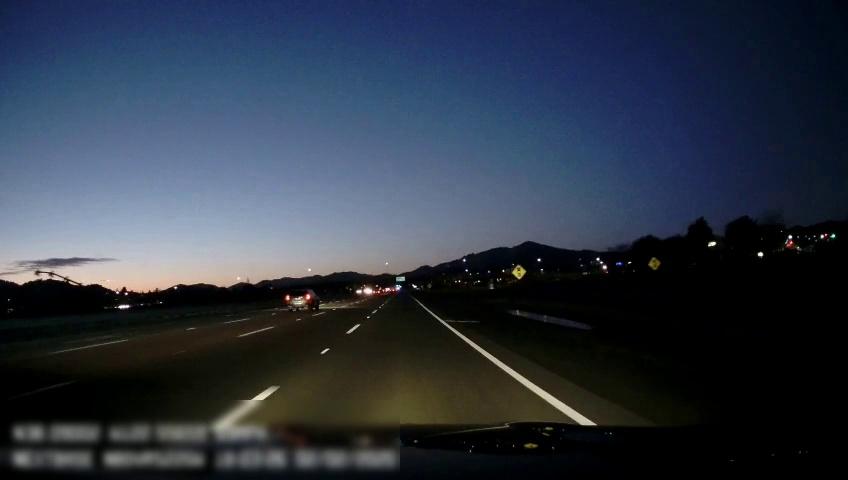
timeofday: Dusk/Dawn/Twilight
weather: Other
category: Drivable Space
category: Vehicles | SUV
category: Lanes | Alternate Lane
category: Lanes | Alternate Lane
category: Lanes | Alternate Lane
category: Lanes | Alternate Lane
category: Lanes | Alternate Lane
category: Traffic | Signs
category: Traffic | Signs
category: Traffic | Signs